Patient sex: M
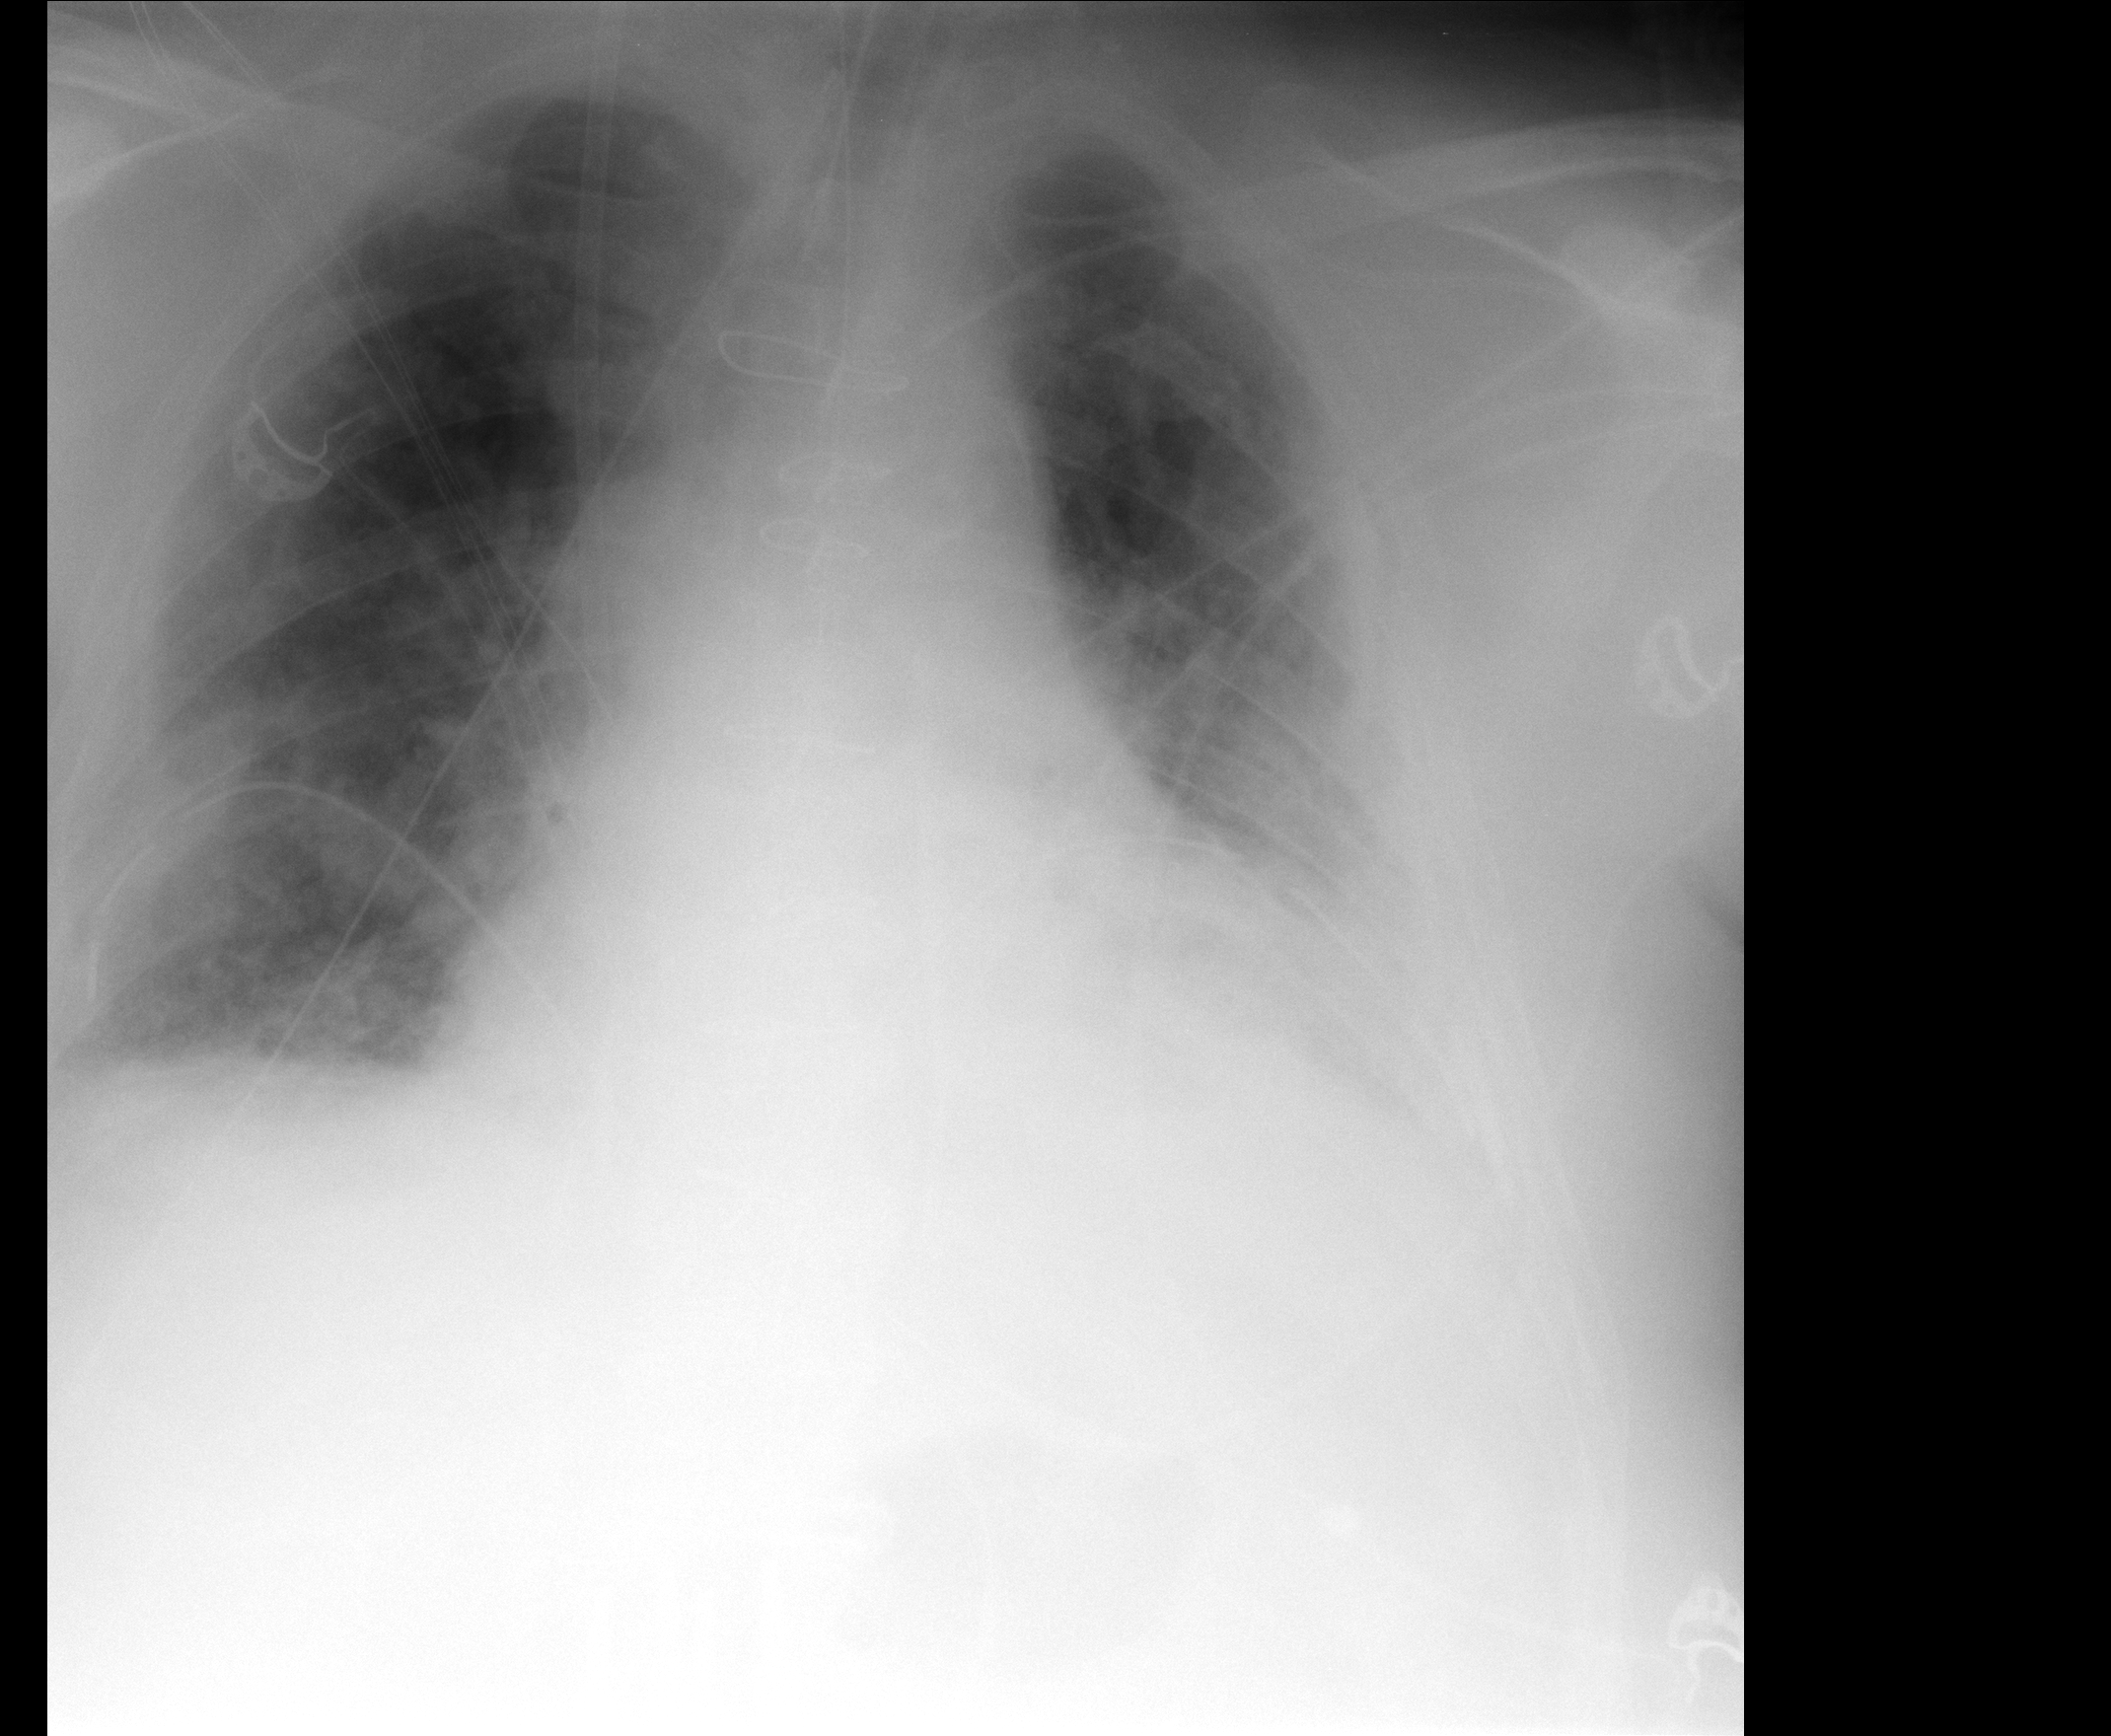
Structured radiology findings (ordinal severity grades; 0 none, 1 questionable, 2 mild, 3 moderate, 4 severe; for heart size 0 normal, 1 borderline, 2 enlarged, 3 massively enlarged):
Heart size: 2
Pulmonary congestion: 3
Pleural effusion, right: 2
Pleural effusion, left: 3
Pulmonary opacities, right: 3
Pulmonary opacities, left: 3
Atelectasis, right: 2
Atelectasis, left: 2